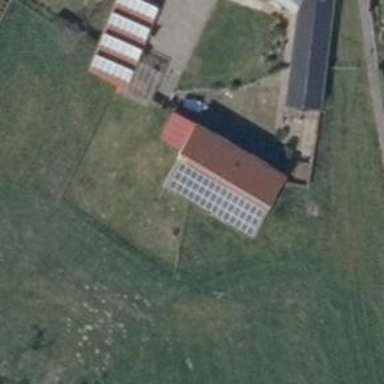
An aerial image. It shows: Small solar photovoltaic panel used as generator to produce electricity.